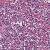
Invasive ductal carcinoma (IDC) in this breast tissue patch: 1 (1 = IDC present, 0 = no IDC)